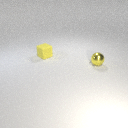
small yellow rubber cube to the left of small yellow metal sphere